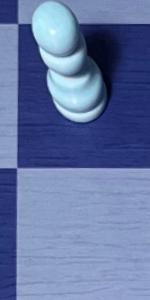
Label: Empty